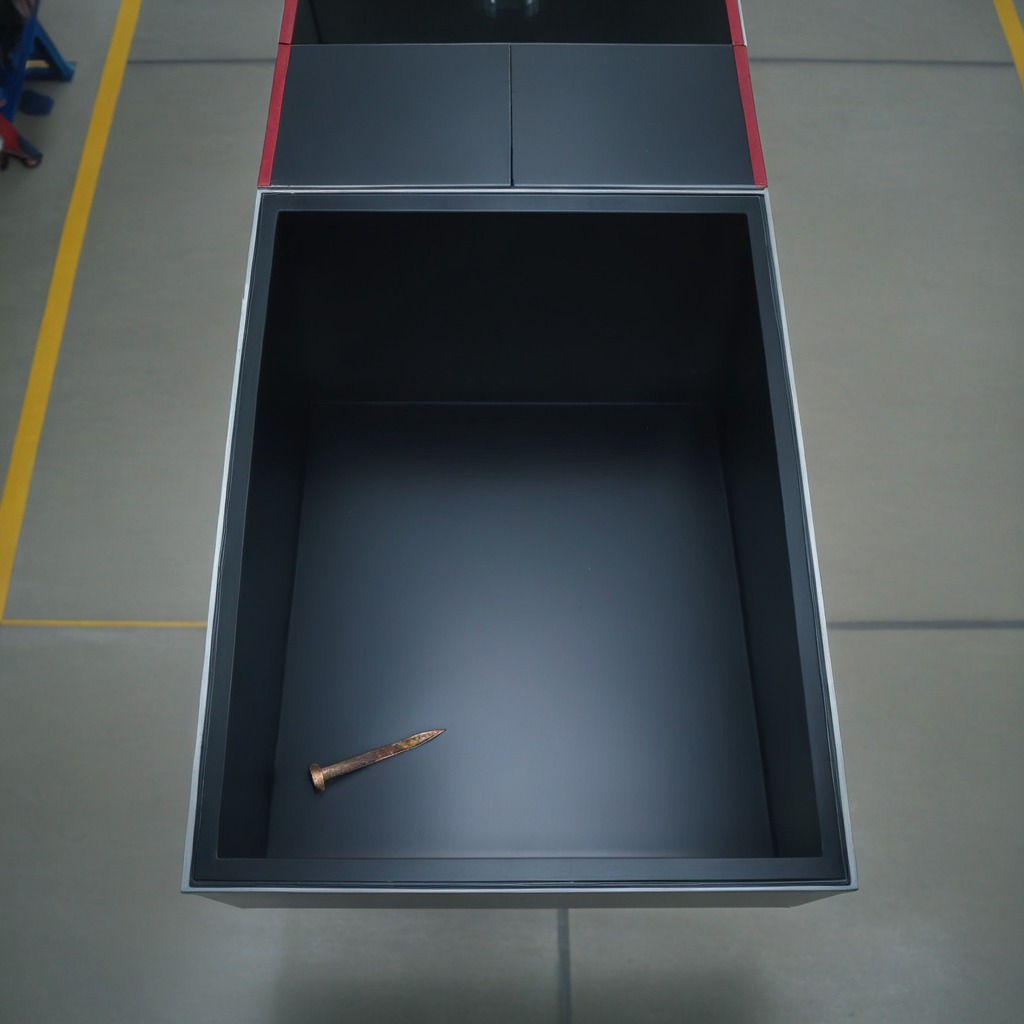
An iron nail is lying on the toolbox surface in an airplane hangar workshop.